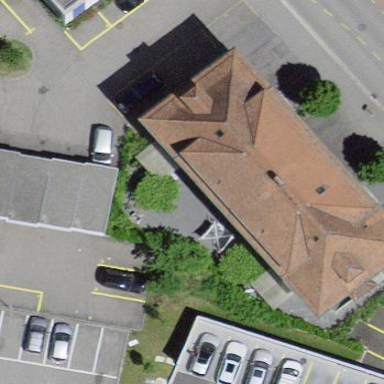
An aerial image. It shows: Building with hipped roof.